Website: apple
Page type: billing-address
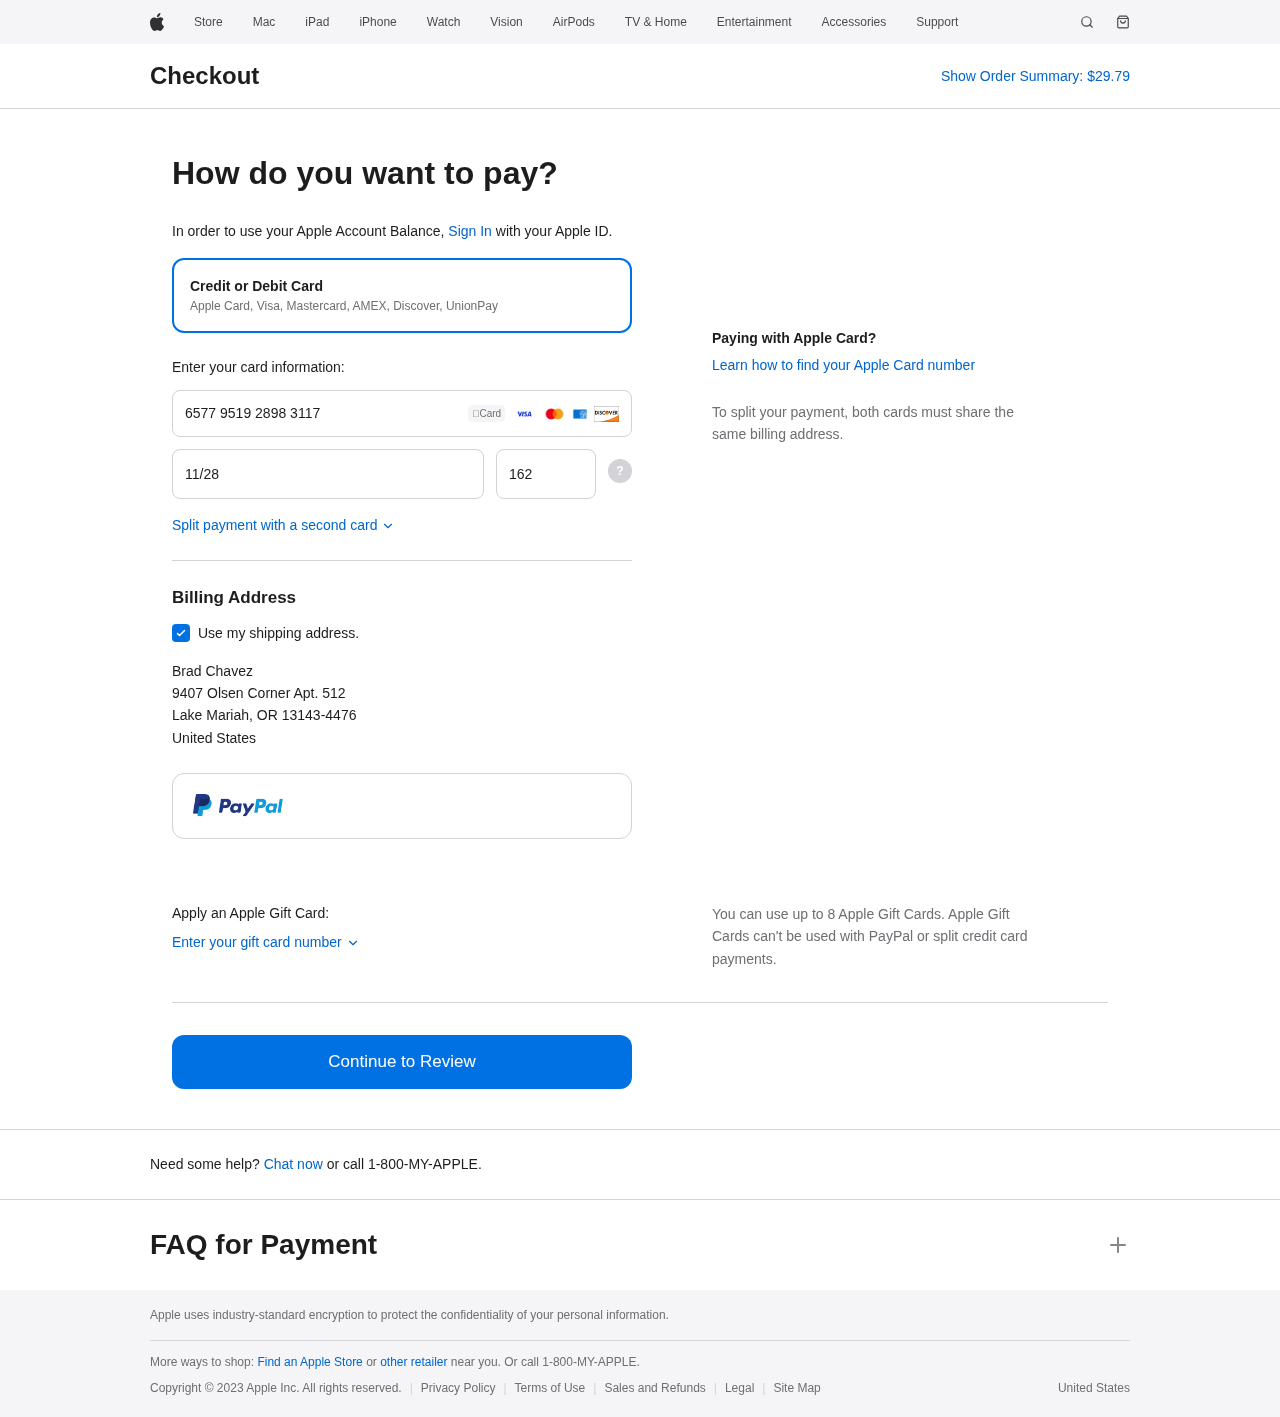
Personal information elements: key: PII_CARD_CVV
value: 162
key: PII_CARD_EXPIRY
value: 11/28
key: PII_CARD_NUMBER
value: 6577 9519 2898 3117
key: PII_CITY
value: Lake Mariah
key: PII_COUNTRY
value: United States
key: PII_FULLNAME
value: Brad Chavez
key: PII_POSTCODE_FULL
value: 13143-4476
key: PII_STATE_ABBR
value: OR
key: PII_STREET
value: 9407 Olsen Corner Apt. 512
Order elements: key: ORDER_TOTAL
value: $29.79